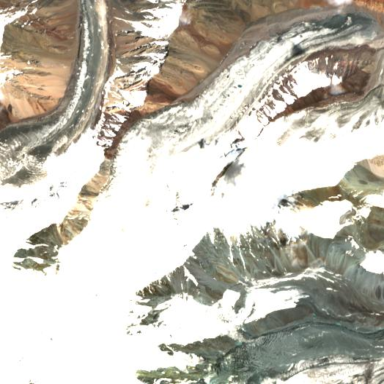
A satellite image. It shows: Stunning view of glacier.